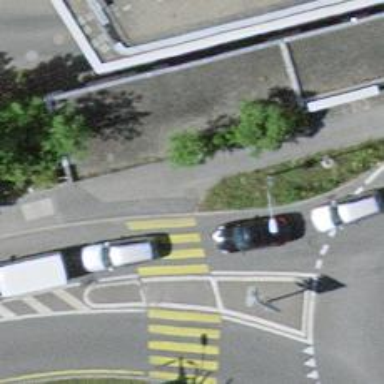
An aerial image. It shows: Uncontrolled zebra crossing with notable zebra markings.